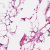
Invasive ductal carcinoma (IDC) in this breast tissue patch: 0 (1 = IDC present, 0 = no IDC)